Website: home-depot
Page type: delivery-shipping
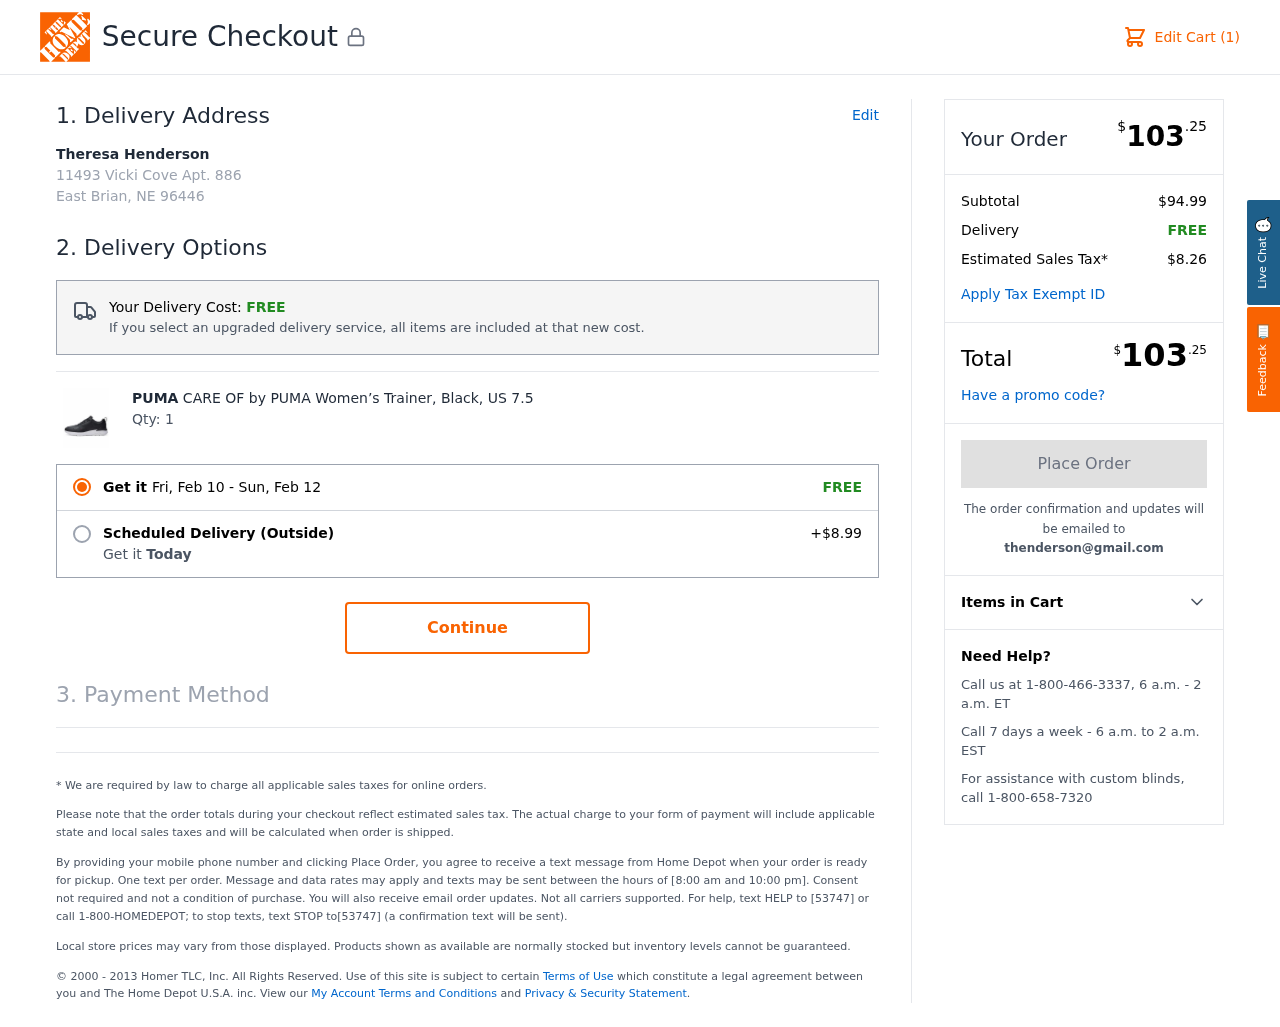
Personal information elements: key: PII_CITY_STATE_ZIP
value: East Brian, NE 96446
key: PII_EMAIL
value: thenderson@gmail.com
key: PII_FULLNAME
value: Theresa Henderson
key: PII_STREET
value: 11493 Vicki Cove Apt. 886
Product elements: key: PRODUCT1_BRAND
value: PUMA
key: PRODUCT1_NAME
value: CARE OF by PUMA Women’s Trainer, Black, US 7.5
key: PRODUCT1_QUANTITY
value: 1
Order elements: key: ORDER_NUM_ITEMS
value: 1
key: ORDER_DELIVERY_DATE_START
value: Fri, Feb 10
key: ORDER_DELIVERY_DATE
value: Sun, Feb 12
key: ORDER_TOTAL
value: $103.25
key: ORDER_SUBTOTAL
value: $94.99
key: ORDER_SHIPPING_COST
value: FREE
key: ORDER_TAX
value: $8.26
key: ORDER_TOTAL2
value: $103.25